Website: crate-barrel
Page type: payment
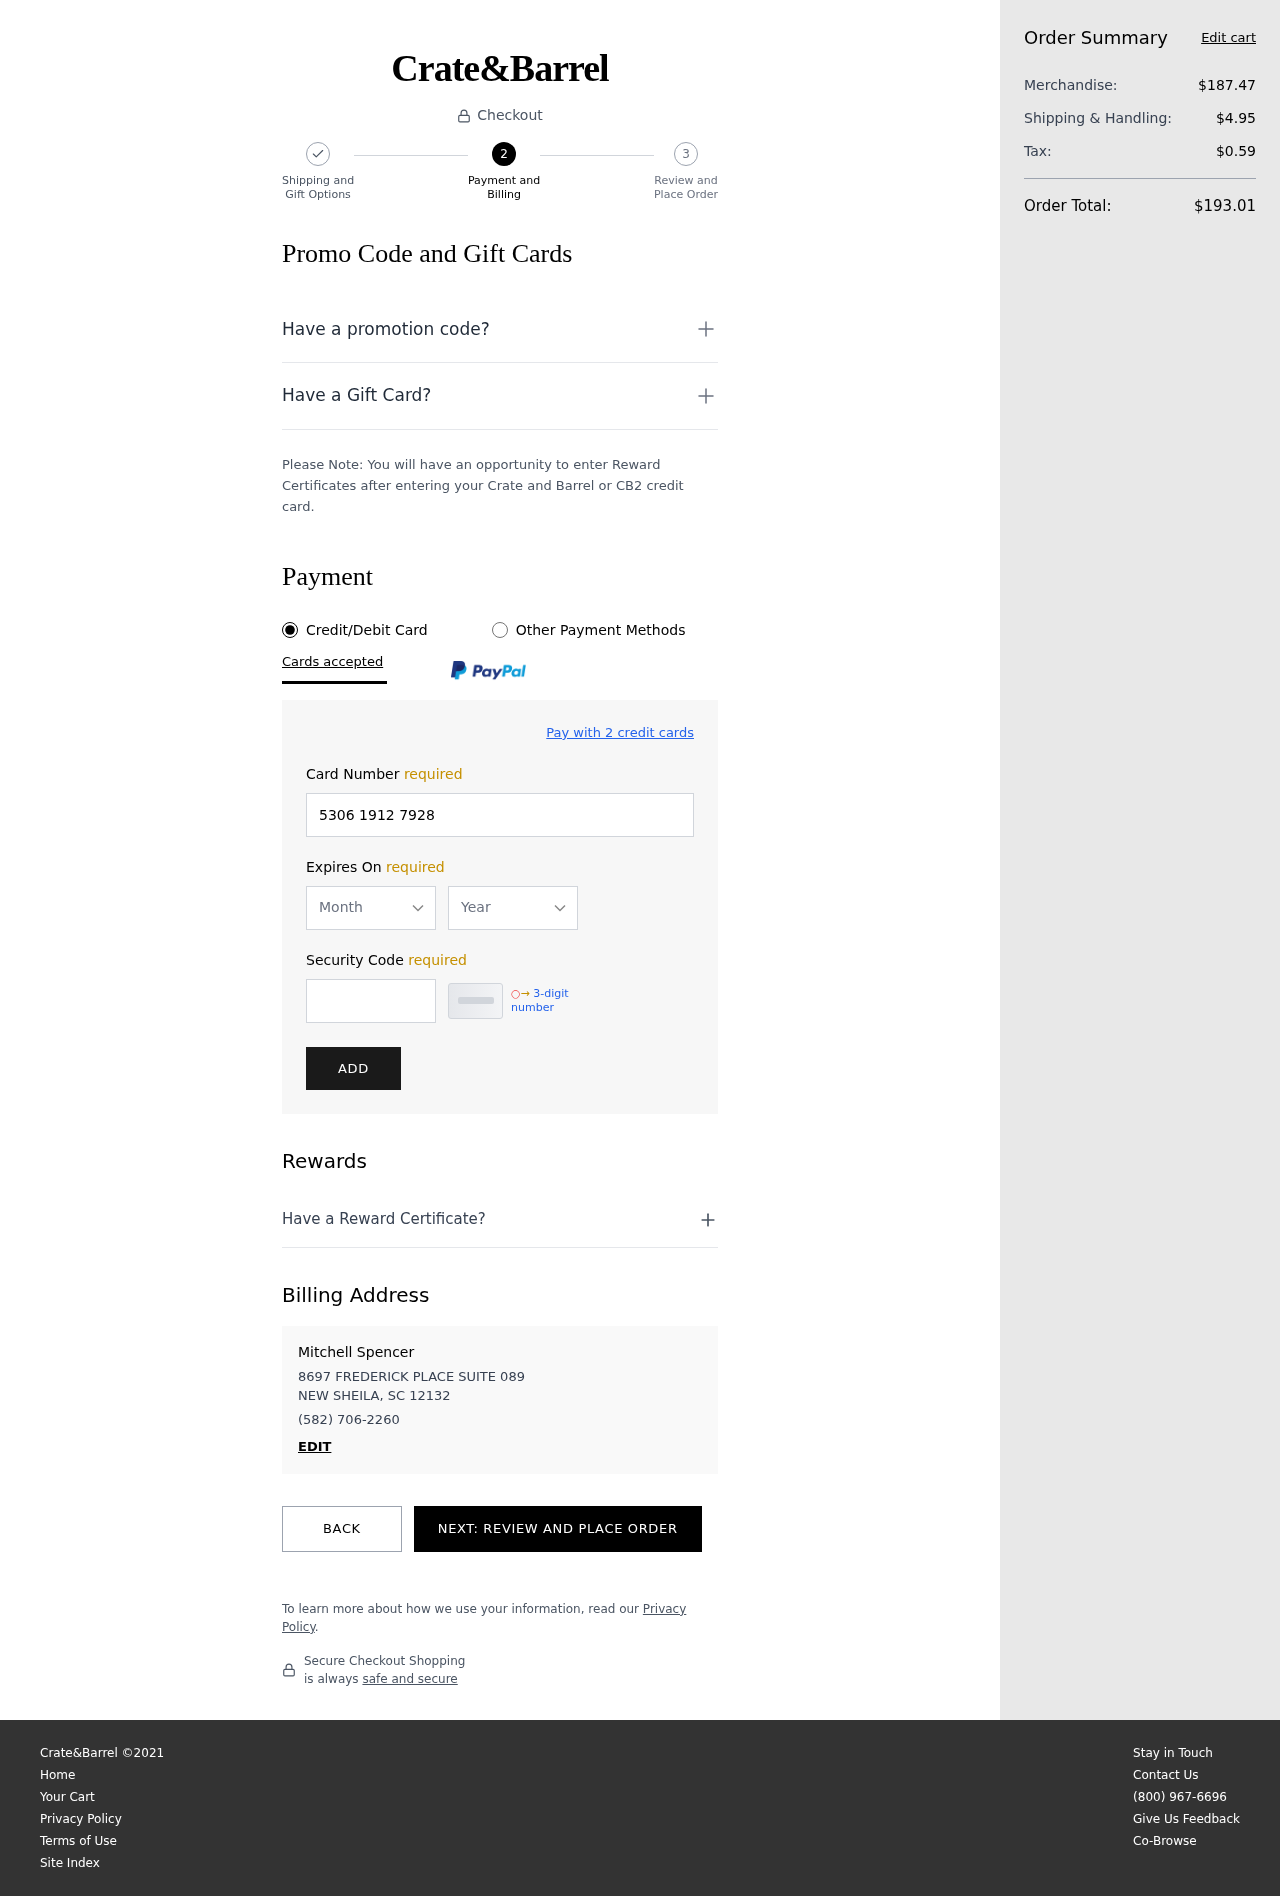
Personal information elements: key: PII_CARD_EXPIRY_MONTH
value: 03
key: PII_CARD_EXPIRY_YEAR
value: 28
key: PII_CITY_STATE_ZIP
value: NEW SHEILA, SC 12132
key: PII_FULLNAME
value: Mitchell Spencer
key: PII_PHONE
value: (582) 706-2260
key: PII_STREET
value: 8697 FREDERICK PLACE SUITE 089
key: PII_CARD_NUMBER
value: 5306 1912 7928 6048
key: PII_CARD_CVV
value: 722
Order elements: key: ORDER_SUBTOTAL
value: $187.47
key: ORDER_SHIPPING_COST
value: $4.95
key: ORDER_TAX
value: $0.59
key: ORDER_TOTAL
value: $193.01